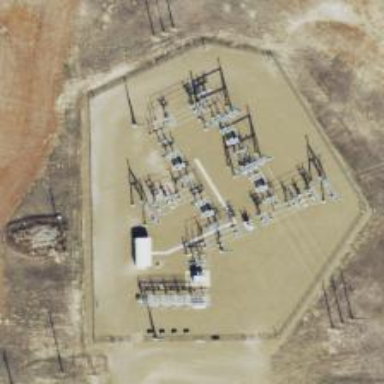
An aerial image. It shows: Switch used for power control.